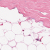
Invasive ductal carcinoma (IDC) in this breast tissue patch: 0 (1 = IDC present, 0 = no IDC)